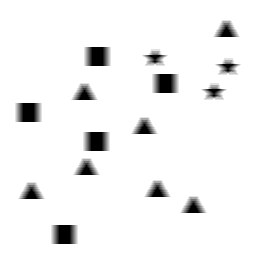
Squares: 5
Triangles: 7
Stars: 3
Total shapes: 15